Question: Is there any circumstance that the red can be called given the green?

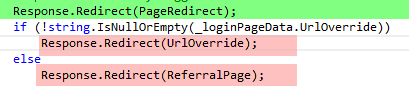
Answer: That looks like unit test coverage, which should still reach the code since the method itself hasn't returned. However, if the automated testing you're using actually participates in the HTTP context, then it won't reach that other code if the response has ended.
You can prevent the response from ending by passing 'false' to 'Redirect()':
'''
Response.Redirect(PageRedirect, false);
'''
, this is probably a bad idea. Consider the logical flow of what this code is doing. A redirect should the response. You can choose not to end it if there's more server-side processing to be done, but this can often be pretty unintuitive. But if that server-side processing is , what is that even supposed to do? Redirect the user twice? Redirect once and ignore the second? Ignore the first and perform the second redirect? It's pretty unintuitive.
I'd recommend organizing the code such that the response in the redirect. While it's not technically a 'return' from the method, in this context it really should be logically treated like one.